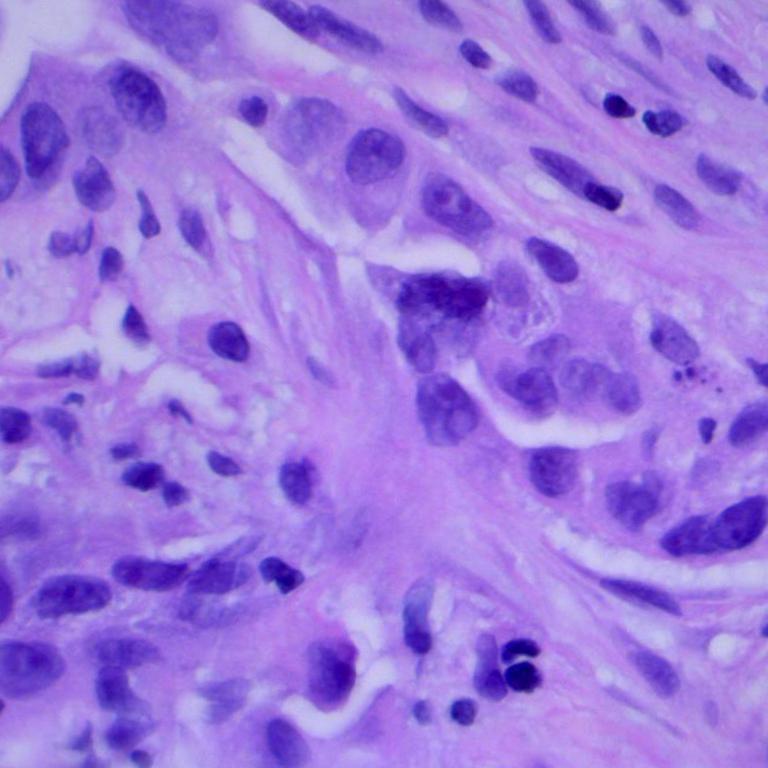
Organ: lung
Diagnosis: adenocarcinomas